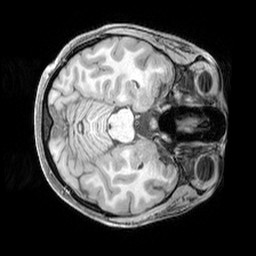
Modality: T1w
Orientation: axial
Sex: female
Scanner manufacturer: siemens
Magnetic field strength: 3 T
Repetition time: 2.3 s
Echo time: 0.00226 s